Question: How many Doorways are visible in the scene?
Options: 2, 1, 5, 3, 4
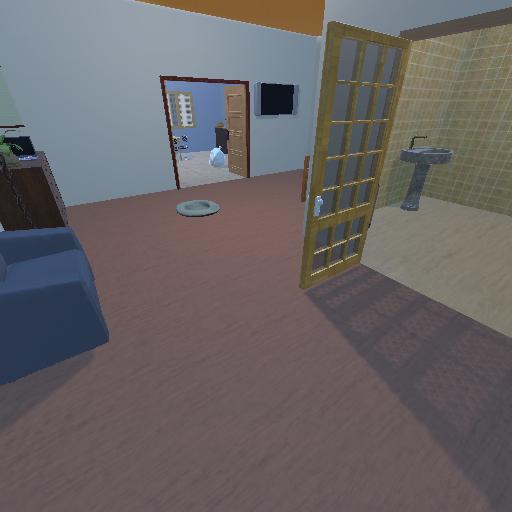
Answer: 2